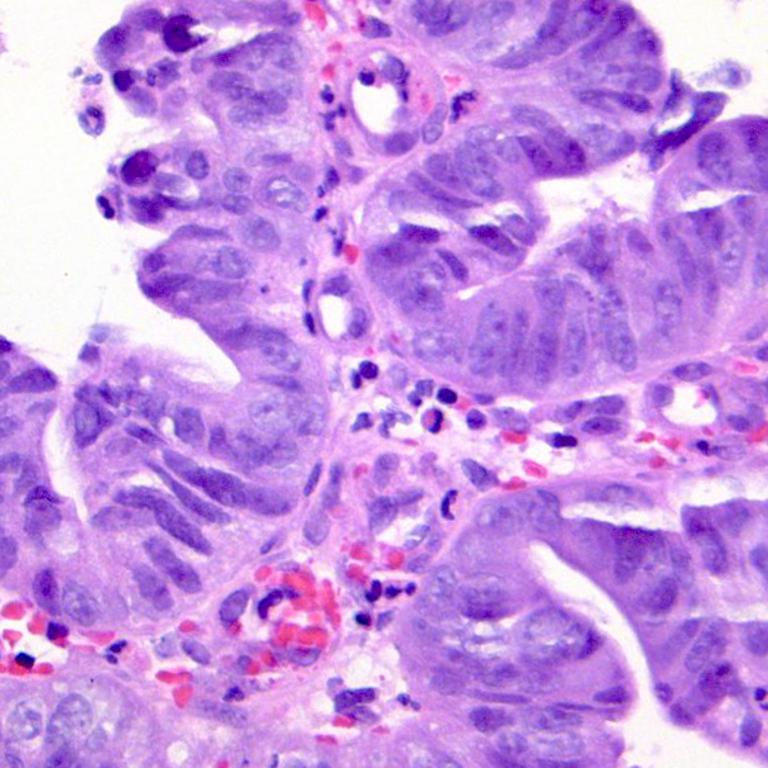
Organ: colon
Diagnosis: adenocarcinomas